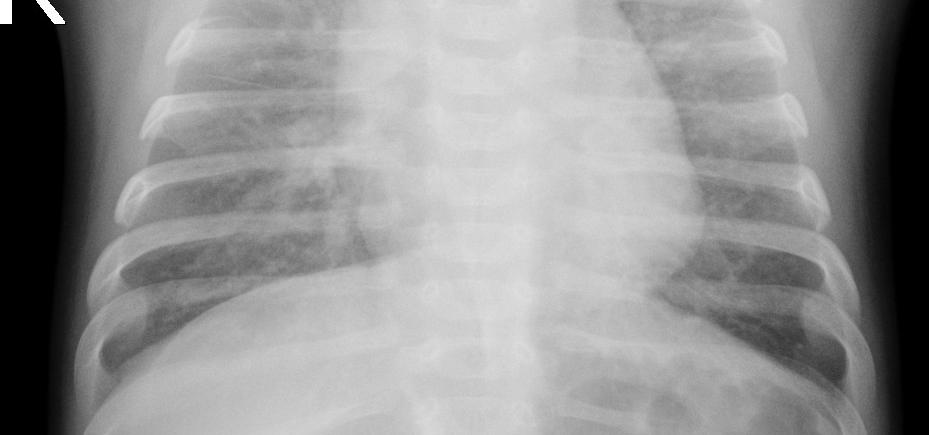
Diagnosis: PNEUMONIA